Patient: sex F, age 72
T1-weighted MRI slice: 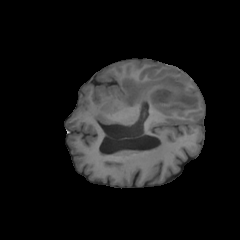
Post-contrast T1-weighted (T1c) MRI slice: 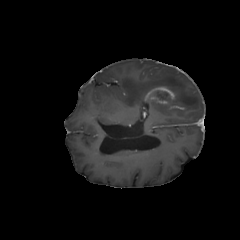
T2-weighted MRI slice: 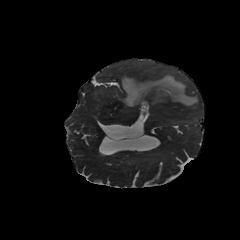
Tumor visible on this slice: yes
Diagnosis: Glioblastoma, IDH-wildtype
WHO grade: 4